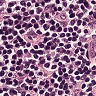
Metastatic tissue present: no